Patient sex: F
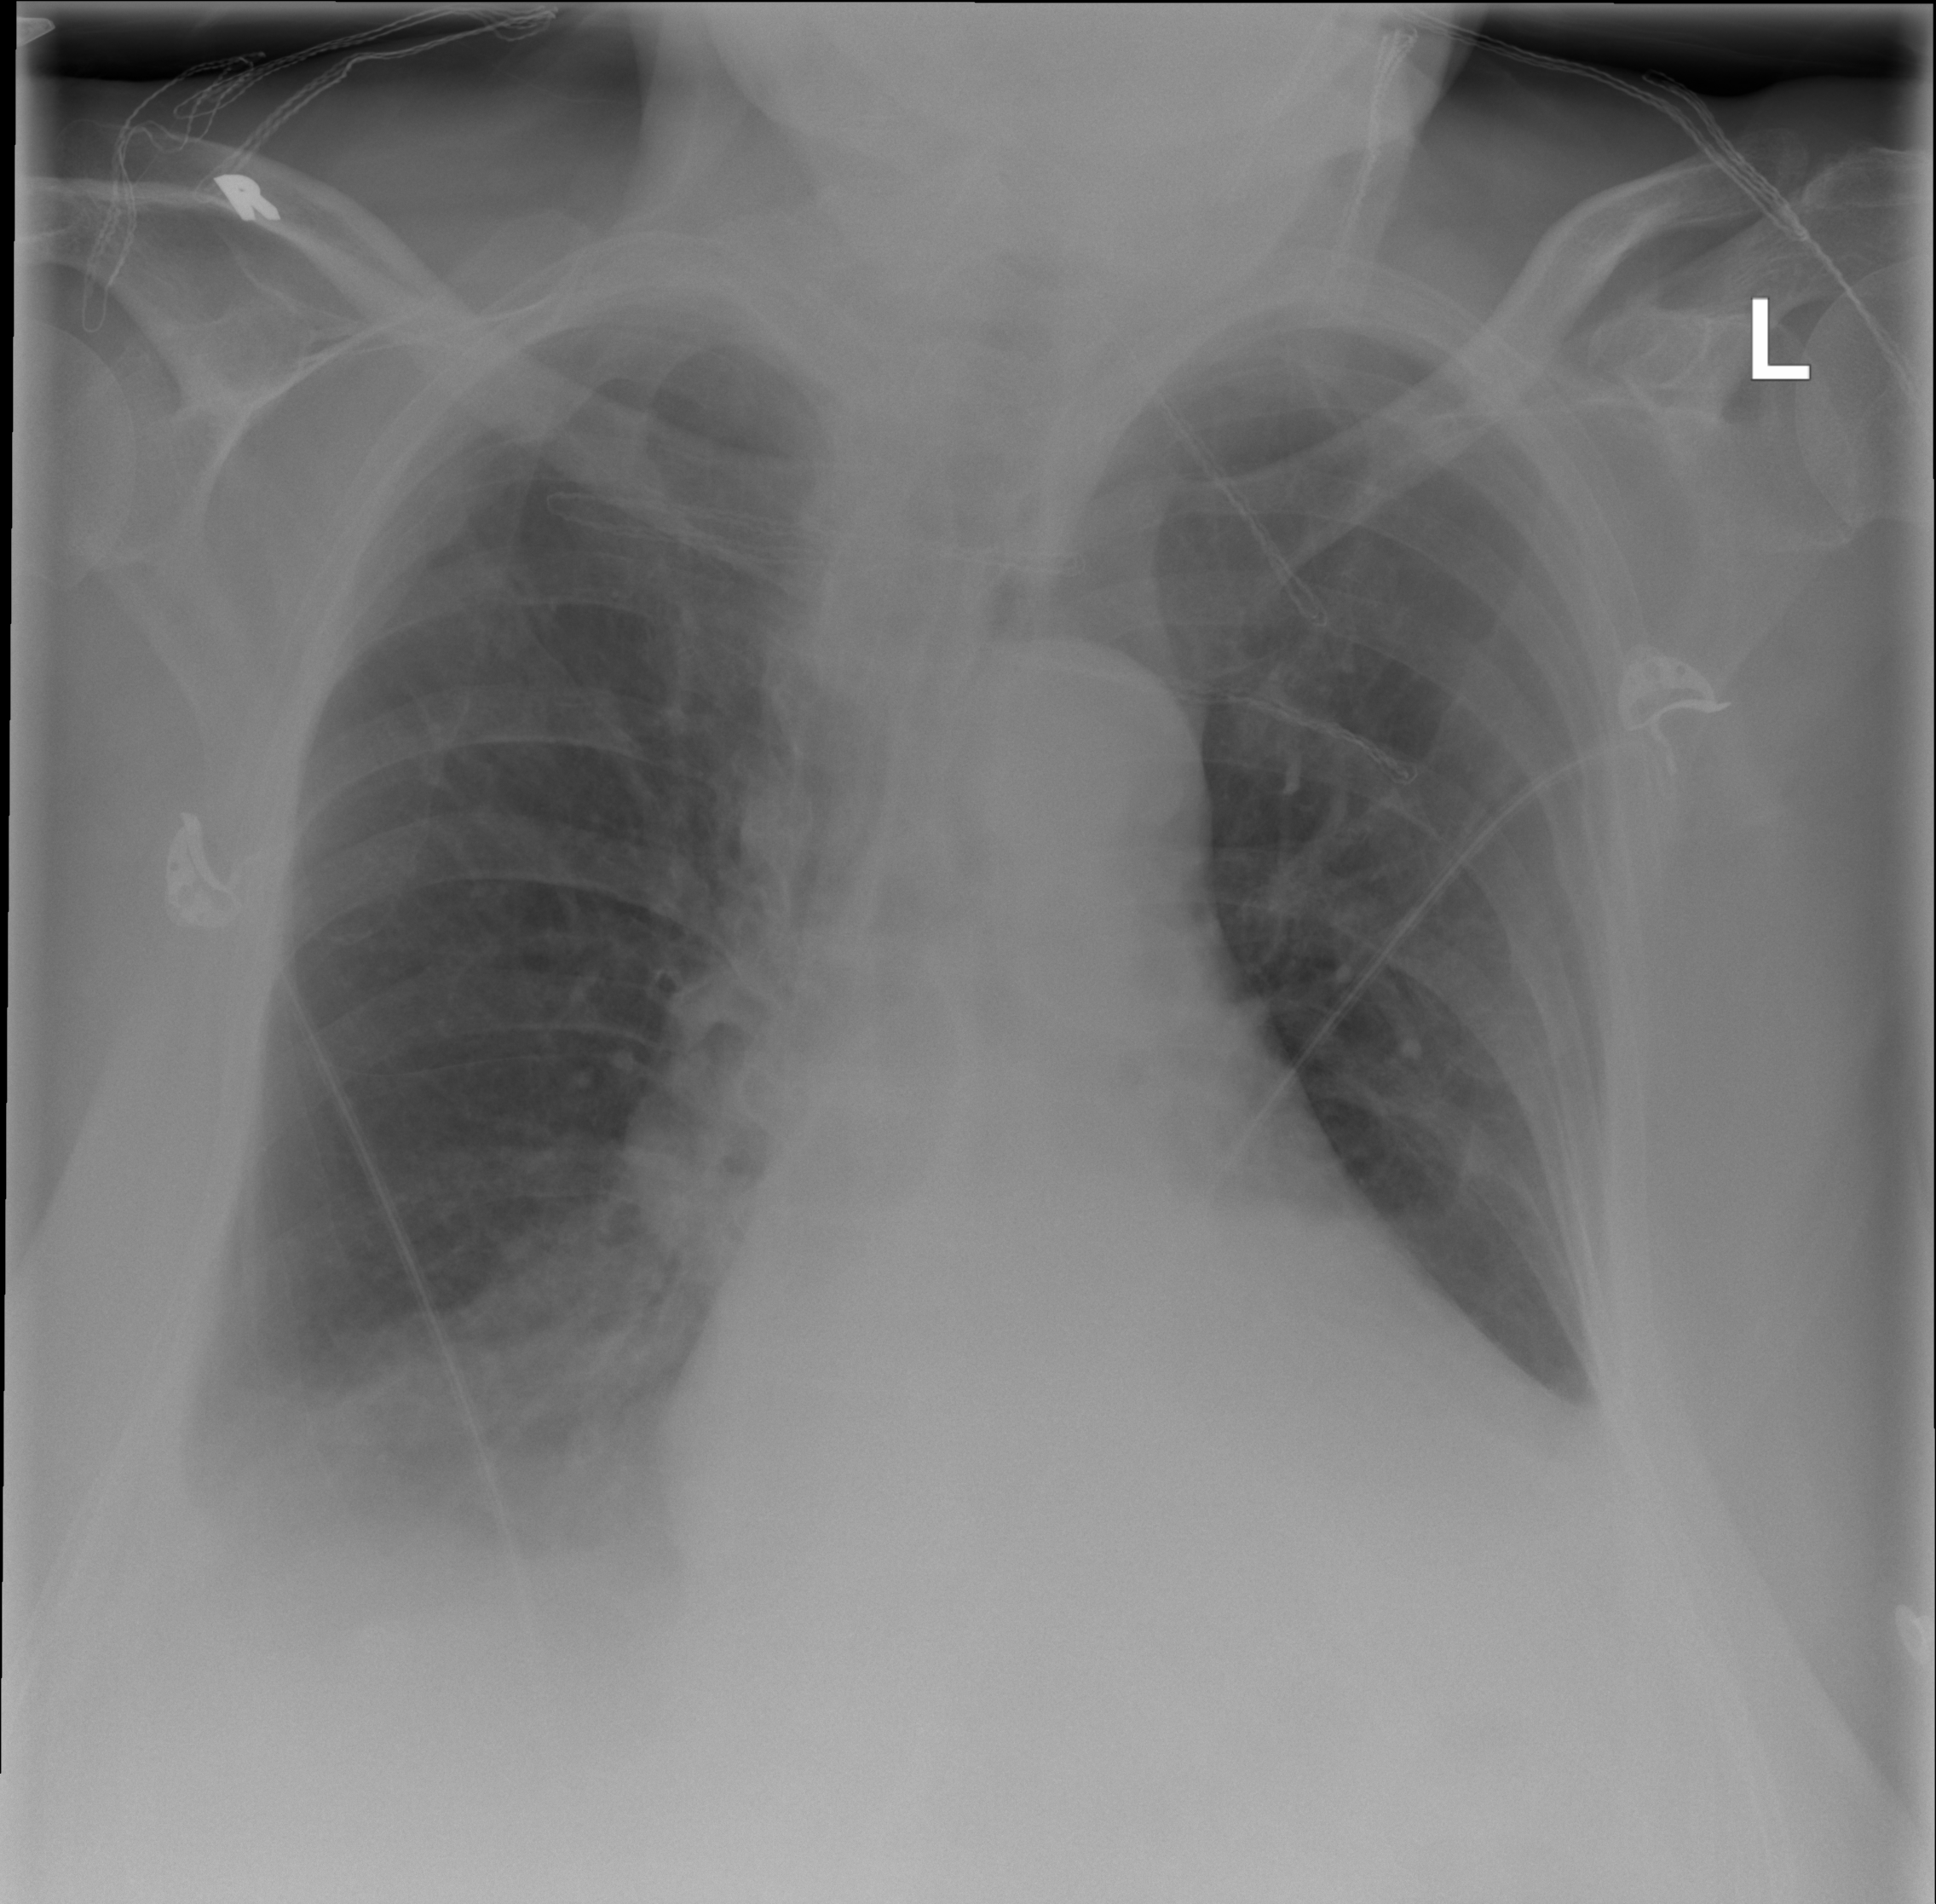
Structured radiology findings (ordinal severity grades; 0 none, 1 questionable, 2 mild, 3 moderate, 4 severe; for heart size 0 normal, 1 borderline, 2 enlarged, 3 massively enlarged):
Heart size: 2
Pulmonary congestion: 0
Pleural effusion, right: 2
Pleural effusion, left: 2
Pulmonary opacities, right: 0
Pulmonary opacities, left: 0
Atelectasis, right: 2
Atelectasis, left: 2